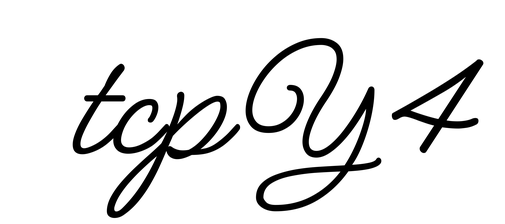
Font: MeowScript-Regular